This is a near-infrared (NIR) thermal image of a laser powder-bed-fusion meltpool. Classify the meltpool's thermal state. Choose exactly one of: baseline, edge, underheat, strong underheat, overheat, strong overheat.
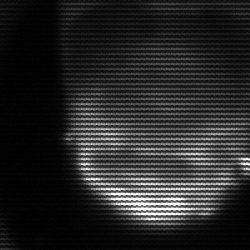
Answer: edge